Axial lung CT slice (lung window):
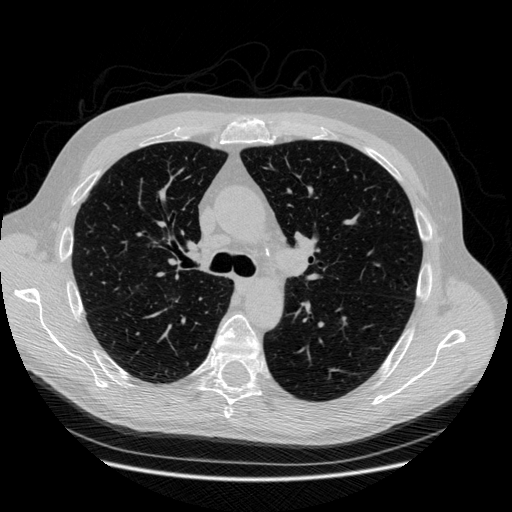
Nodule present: no